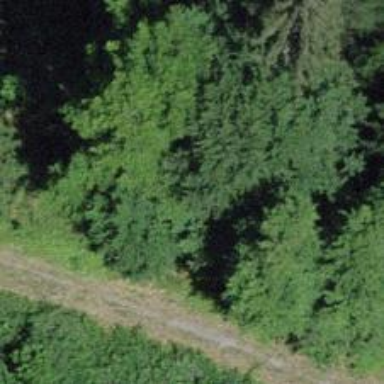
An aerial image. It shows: Path.